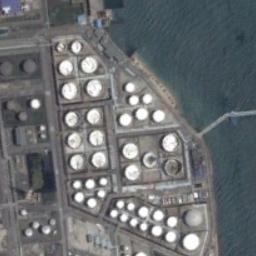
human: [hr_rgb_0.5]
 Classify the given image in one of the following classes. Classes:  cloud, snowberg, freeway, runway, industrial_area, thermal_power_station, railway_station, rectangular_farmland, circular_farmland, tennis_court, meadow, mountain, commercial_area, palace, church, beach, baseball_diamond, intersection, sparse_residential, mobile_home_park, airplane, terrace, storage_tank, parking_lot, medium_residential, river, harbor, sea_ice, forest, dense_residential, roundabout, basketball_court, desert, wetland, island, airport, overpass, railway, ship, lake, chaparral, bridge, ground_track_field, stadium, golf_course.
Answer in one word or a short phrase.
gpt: storage_tank